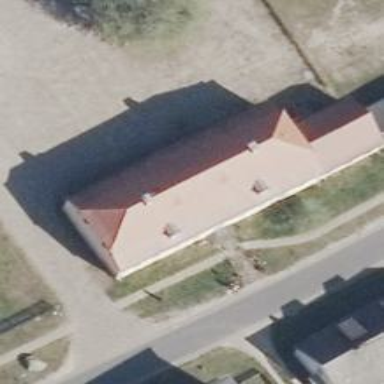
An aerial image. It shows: Restaurant.